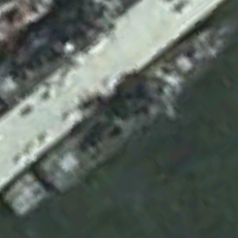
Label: cruiser